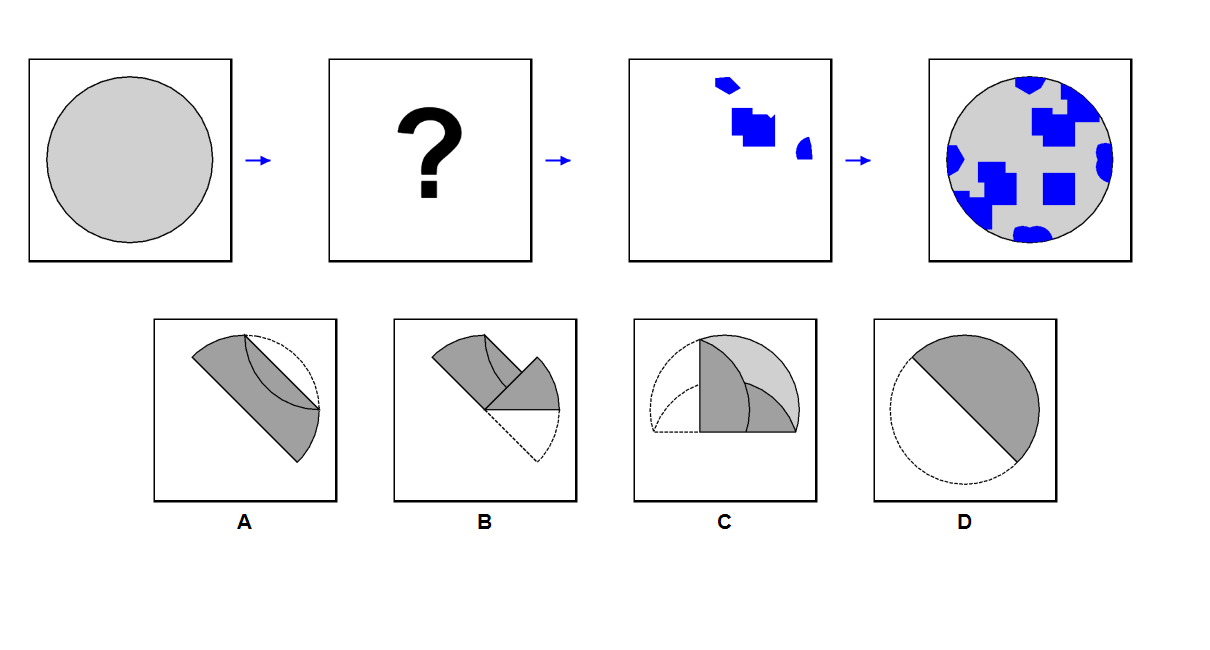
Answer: C